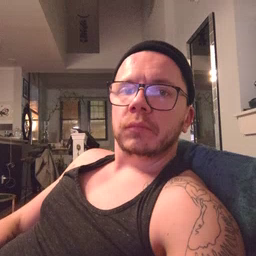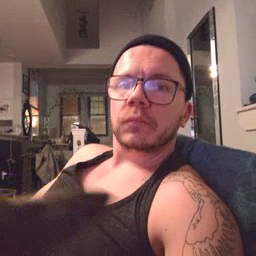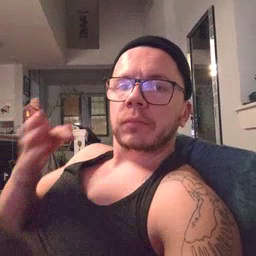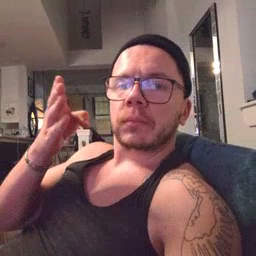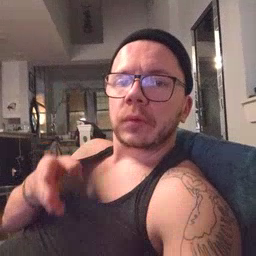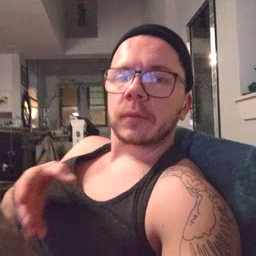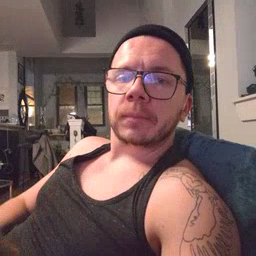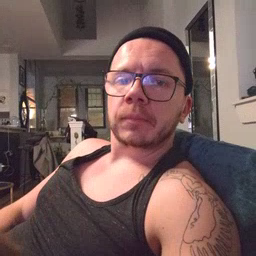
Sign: person